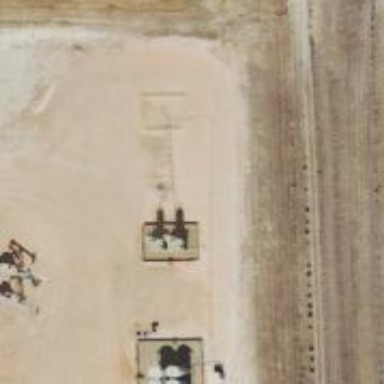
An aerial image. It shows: Storage tank with man-made structure.